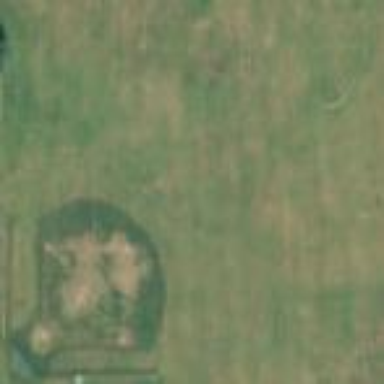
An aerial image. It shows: Baseball pitch for leisure land.